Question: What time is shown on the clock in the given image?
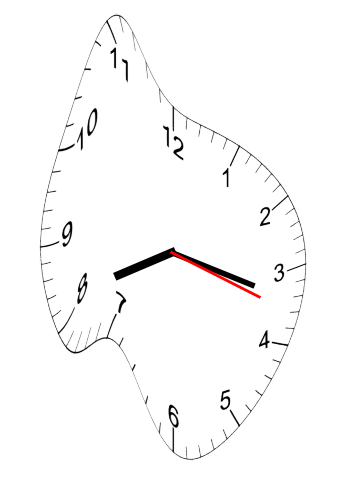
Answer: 08:17:18